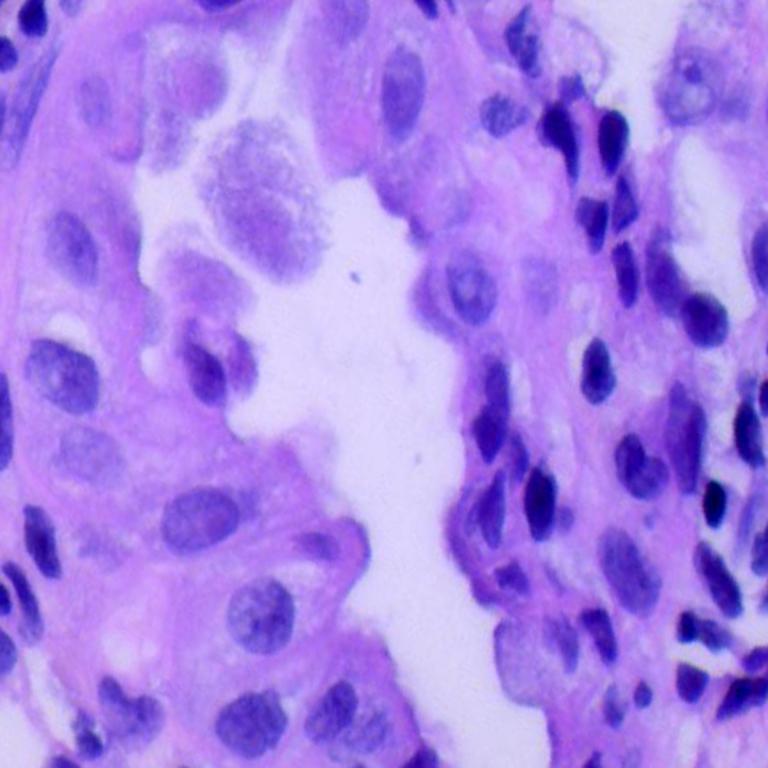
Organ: lung
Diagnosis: adenocarcinomas